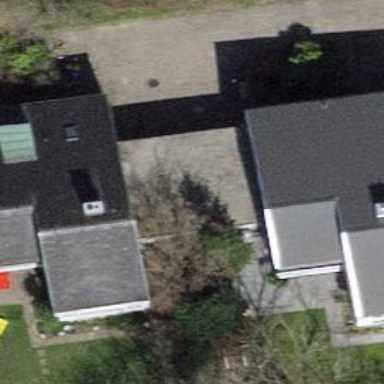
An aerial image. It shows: Garage.